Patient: sex M, age 67
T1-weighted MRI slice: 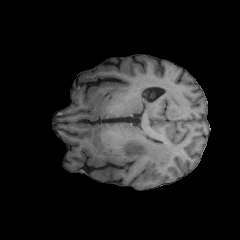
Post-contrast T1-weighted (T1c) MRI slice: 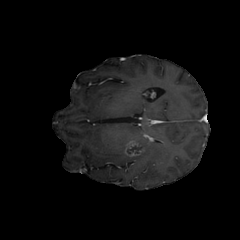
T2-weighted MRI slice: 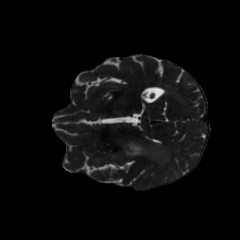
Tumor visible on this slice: yes
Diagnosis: Glioblastoma, IDH-wildtype
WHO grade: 4